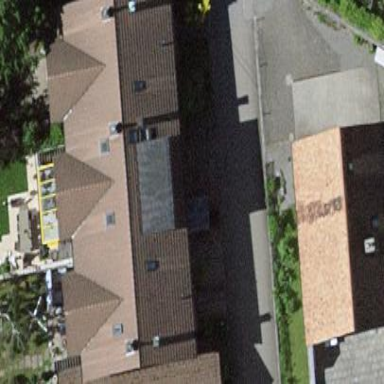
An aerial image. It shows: Terrace building.